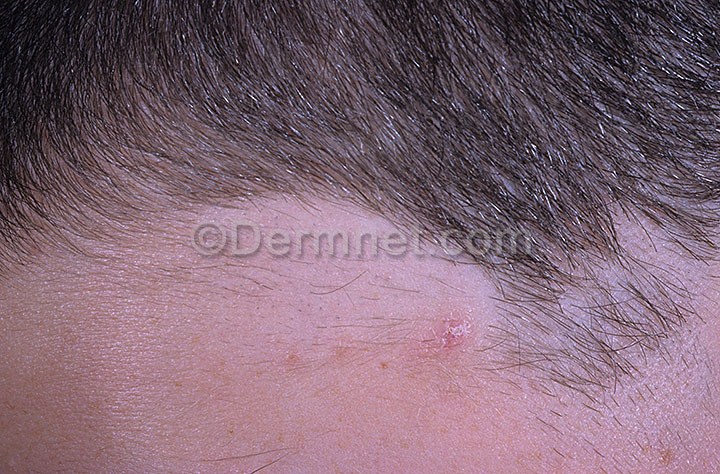
Disease: Nail Fungus and other Nail Disease